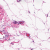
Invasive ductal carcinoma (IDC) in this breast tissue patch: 0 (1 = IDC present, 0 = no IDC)